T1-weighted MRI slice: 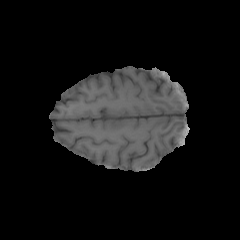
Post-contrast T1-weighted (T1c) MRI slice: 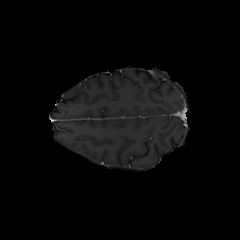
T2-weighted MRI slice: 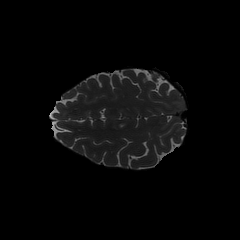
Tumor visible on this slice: no